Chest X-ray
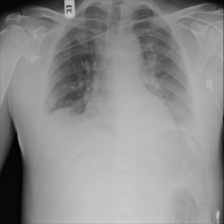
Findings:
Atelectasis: positive
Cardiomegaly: negative
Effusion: negative
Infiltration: negative
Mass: negative
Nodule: negative
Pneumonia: negative
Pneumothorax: negative
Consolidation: negative
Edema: negative
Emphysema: negative
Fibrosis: negative
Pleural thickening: negative
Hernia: negative